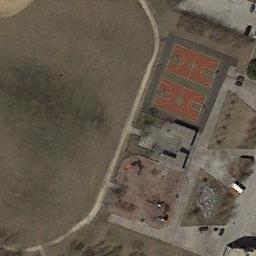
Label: basketball_court